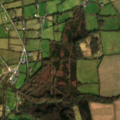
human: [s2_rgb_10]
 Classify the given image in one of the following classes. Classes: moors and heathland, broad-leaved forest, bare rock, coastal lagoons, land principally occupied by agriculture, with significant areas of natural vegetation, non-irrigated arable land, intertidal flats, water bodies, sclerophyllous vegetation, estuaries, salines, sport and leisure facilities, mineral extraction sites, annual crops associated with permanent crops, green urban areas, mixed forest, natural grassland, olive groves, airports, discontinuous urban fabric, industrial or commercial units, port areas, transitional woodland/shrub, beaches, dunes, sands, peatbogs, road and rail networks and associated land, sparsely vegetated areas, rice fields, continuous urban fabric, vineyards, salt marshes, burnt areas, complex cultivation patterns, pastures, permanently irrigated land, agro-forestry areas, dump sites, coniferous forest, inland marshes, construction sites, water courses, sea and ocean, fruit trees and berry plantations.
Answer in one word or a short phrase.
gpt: non-irrigated arable land, pastures, broad-leaved forest, transitional woodland/shrub